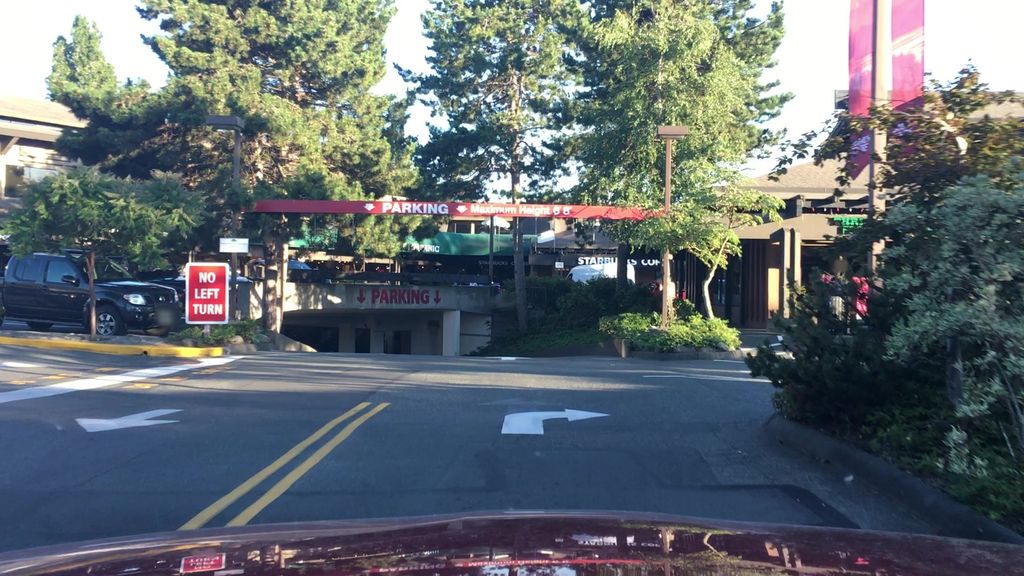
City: victoria